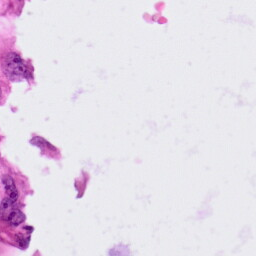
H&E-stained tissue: Lung